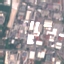
Land use / land cover class: Industrial